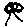
Label: tree